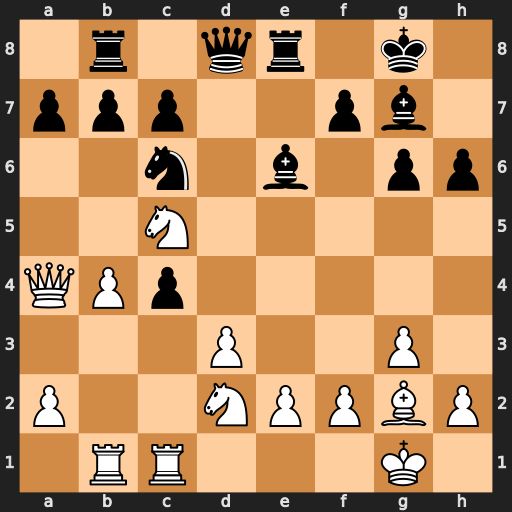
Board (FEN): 1r1qr1k1/ppp2pb1/2n1b1pp/2N5/QPp5/3P2P1/P2NPPBP/1RR3K1
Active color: w
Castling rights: -
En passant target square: -
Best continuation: Nxb7 Rxb7 Bxc6